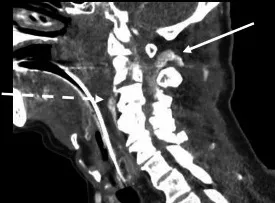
Enhanced CT neck in soft tissue algorithms, axial and sagittal views c and d: Marked extravascular leakage was seen on the anterior surface of the vertebral body (white dotted line), in the spinal canal of the cervical spine, and on the posterior surface of the vertebral body (white arrow).
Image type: radiology (ct)